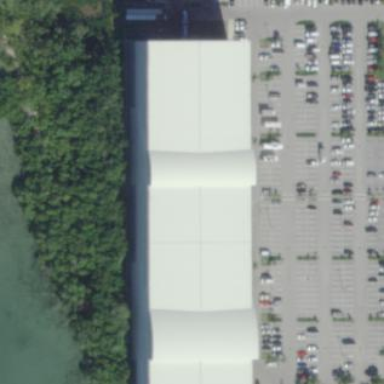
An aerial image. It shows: Building used for boat storage with nearby boat shop.